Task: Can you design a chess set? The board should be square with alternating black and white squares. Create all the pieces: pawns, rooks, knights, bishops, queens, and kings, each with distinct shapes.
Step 30:
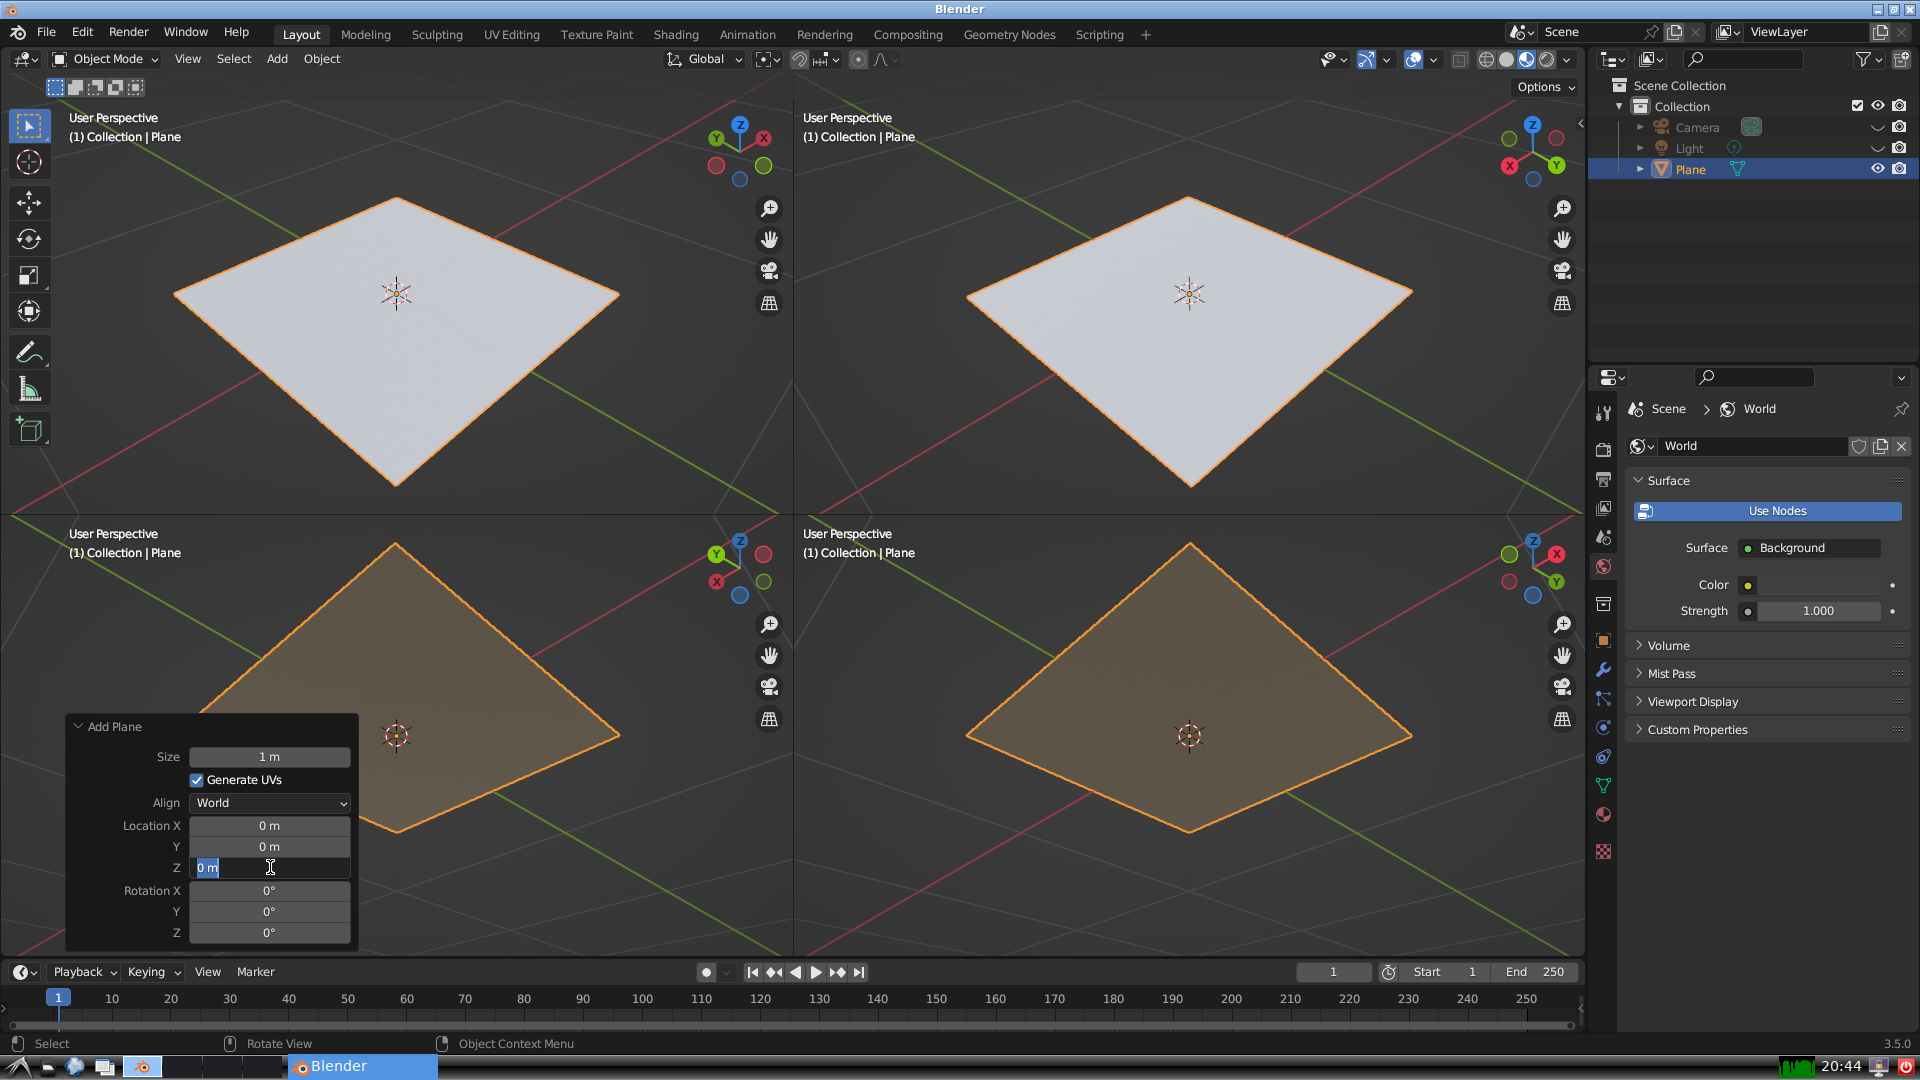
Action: input_text: 0.0